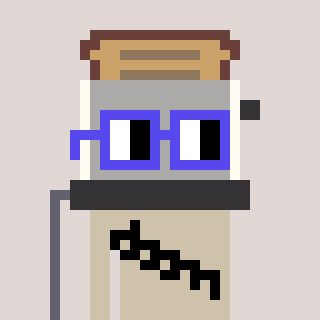
a pixel art character with square blue glasses, a toaster-shaped head and a bege-colored body on a warm background